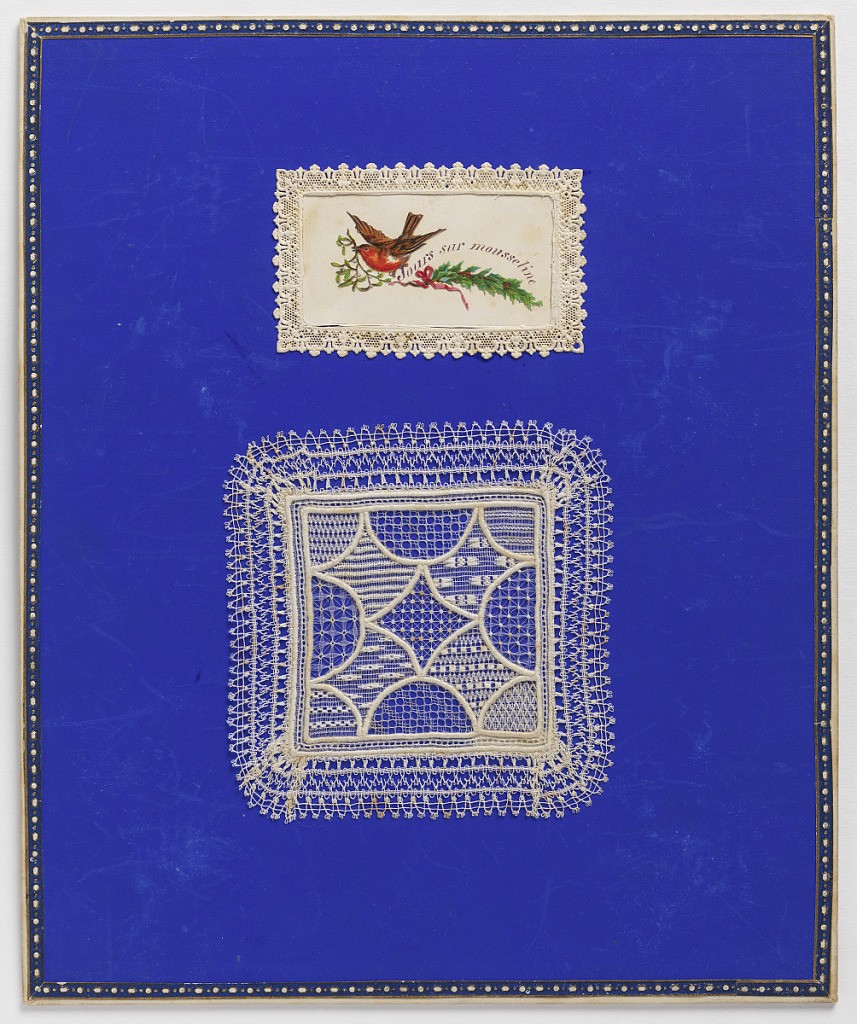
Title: Sewing sample
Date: late 19th century
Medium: Linen
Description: Small square of very fine drawn work grounds; 12 small samples in one square (2 1/2'' square), each separated from next by a raised whipped edge. Six of the edges have added stitches in slightly heavier thread. Edge of thread lace.